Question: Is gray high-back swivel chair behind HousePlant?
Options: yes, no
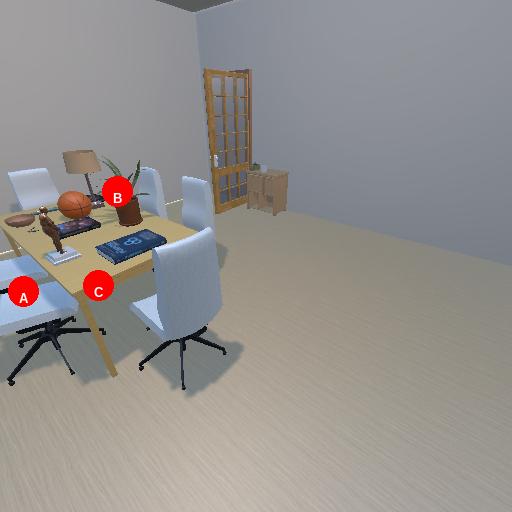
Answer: yes